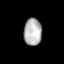
Tissue: lung
Cell type: Endothelial cells
Senescence score: 0.5528
Nuclear area (px): 477
Mean DAPI intensity: 178.927